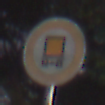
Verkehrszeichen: VerbotKennzeichnungspflichtigeKraftfahrzeugeGefaehrlicheGueter
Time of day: Night
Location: Outdoor (Suburban)
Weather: PartlyCloudy
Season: NotSpecified
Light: Artificial